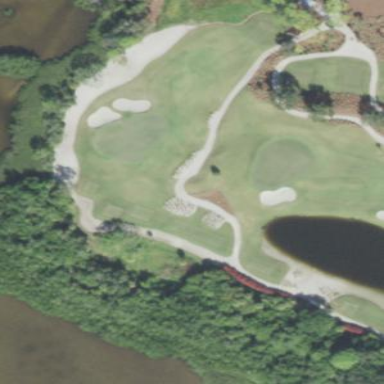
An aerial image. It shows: Sandy area is golf bunker.